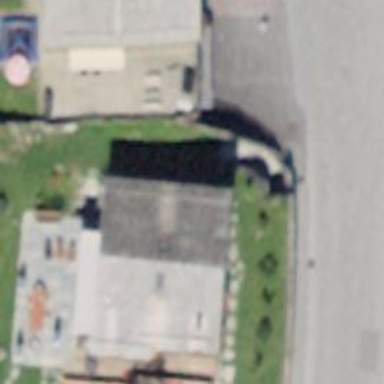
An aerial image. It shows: Building with tiled roof.